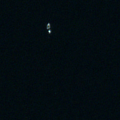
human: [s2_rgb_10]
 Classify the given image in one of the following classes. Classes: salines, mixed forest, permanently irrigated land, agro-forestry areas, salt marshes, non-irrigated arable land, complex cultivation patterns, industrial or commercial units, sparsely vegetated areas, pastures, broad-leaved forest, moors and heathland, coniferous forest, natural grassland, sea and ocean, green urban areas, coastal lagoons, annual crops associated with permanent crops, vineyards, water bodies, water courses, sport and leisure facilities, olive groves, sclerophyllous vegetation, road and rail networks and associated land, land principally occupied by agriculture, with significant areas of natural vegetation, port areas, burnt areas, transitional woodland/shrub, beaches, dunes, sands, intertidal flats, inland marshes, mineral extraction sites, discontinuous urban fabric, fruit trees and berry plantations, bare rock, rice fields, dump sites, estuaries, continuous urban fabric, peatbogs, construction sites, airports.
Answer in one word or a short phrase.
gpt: sea and ocean